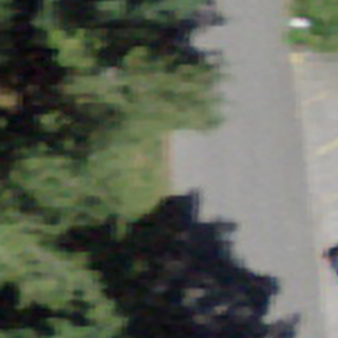
Label: other